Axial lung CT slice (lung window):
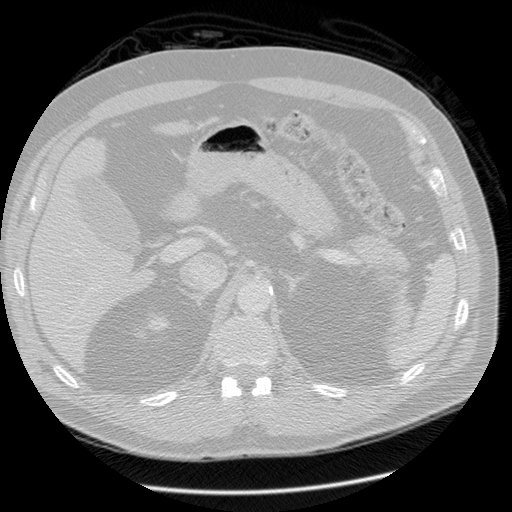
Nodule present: no